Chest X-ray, AP view. Patient: 55 years old, sex M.
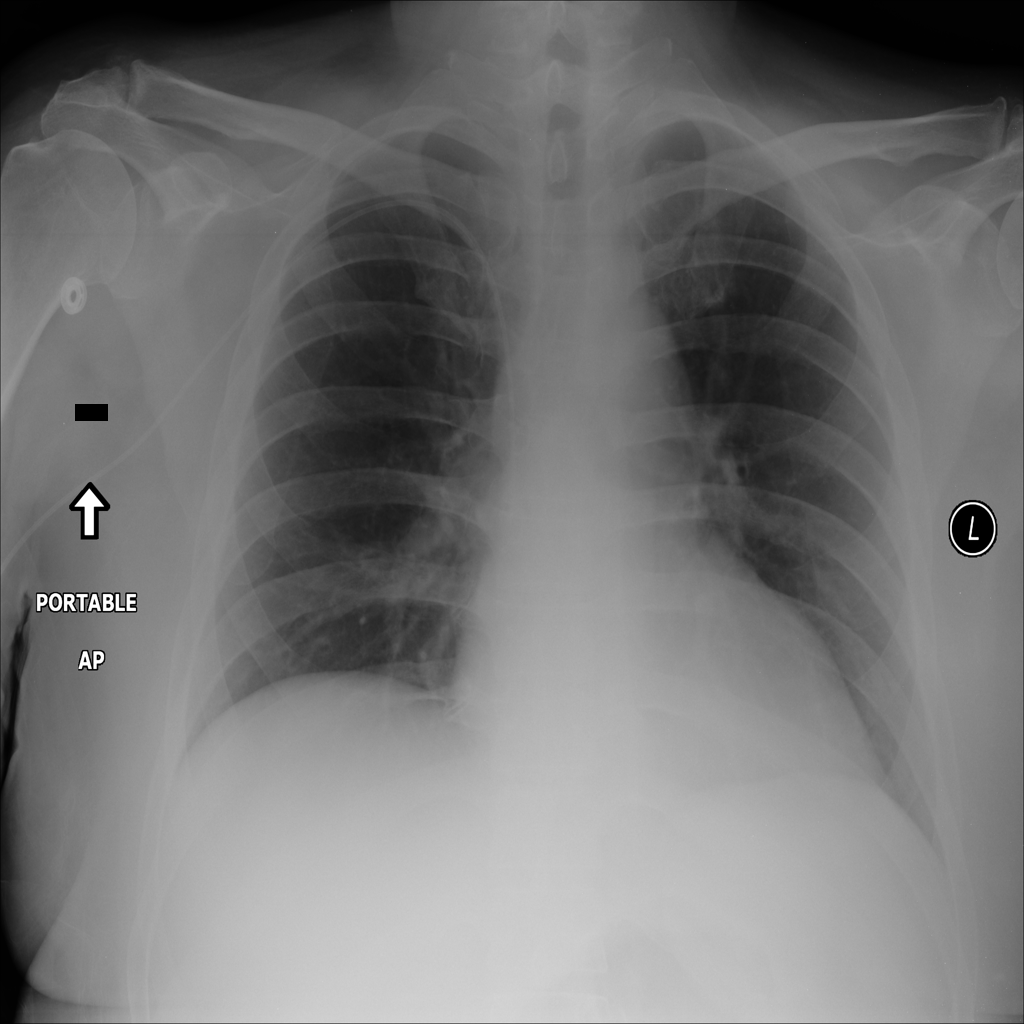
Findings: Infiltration